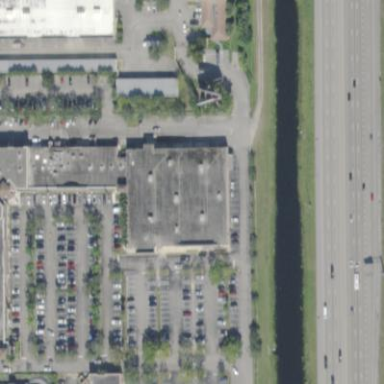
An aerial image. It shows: Retail building.